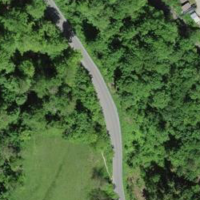
EUNIS habitat code: 41
Species observed at this site:
Fagus sylvatica